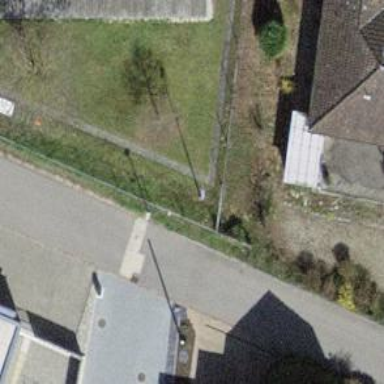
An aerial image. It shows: Fence made of wire mesh.